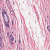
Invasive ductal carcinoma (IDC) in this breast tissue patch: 0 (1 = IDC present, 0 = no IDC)